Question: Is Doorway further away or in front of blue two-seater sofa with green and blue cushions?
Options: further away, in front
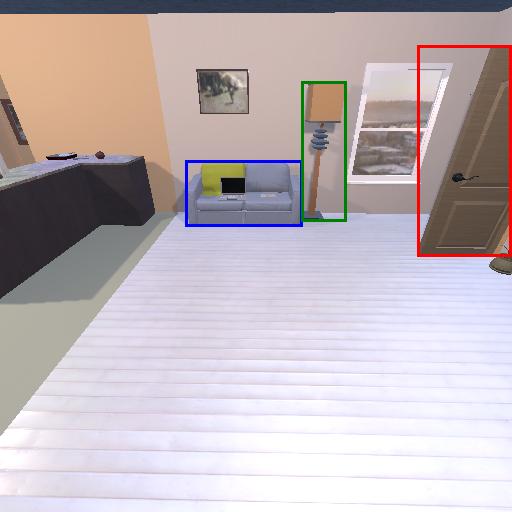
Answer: further away